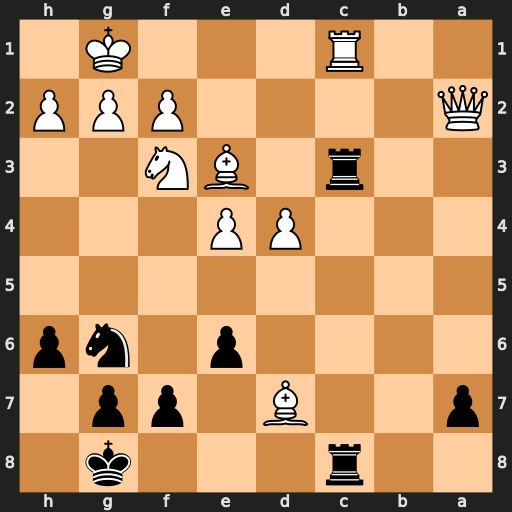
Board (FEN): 2r3k1/p2B1pp1/4p1np/8/3PP3/2r1BN2/Q4PPP/2R3K1
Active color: b
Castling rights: -
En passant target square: -
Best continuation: Rxc1+ Bxc1 Rxc1+ Ne1 Rxe1#